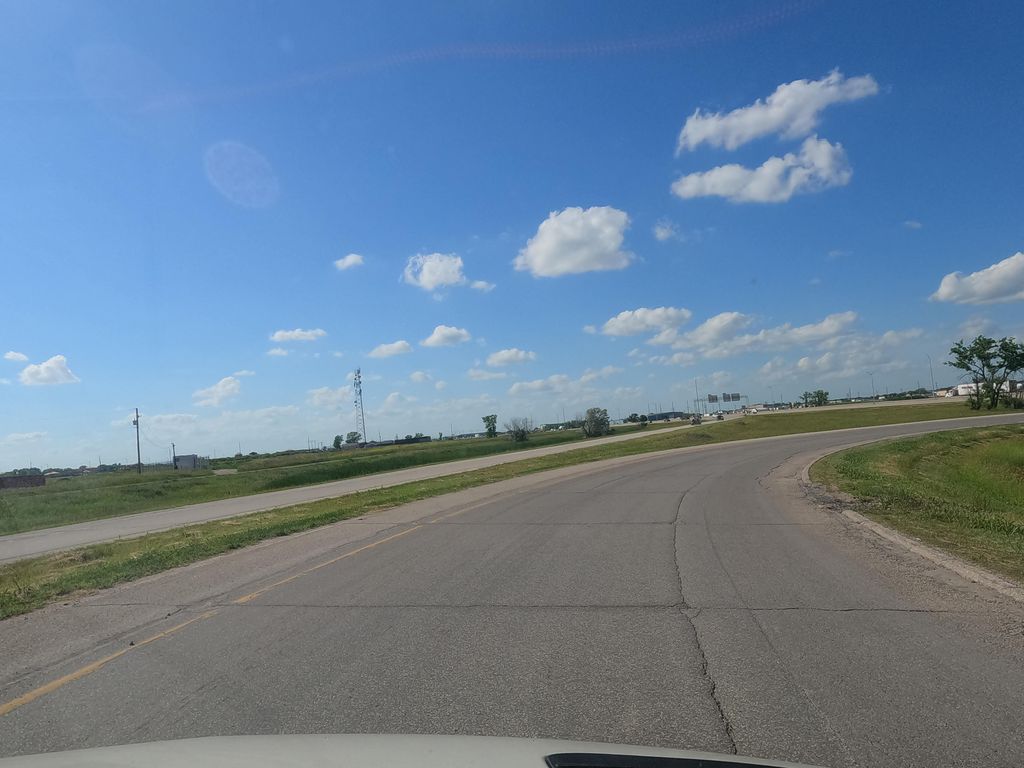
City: winnipeg